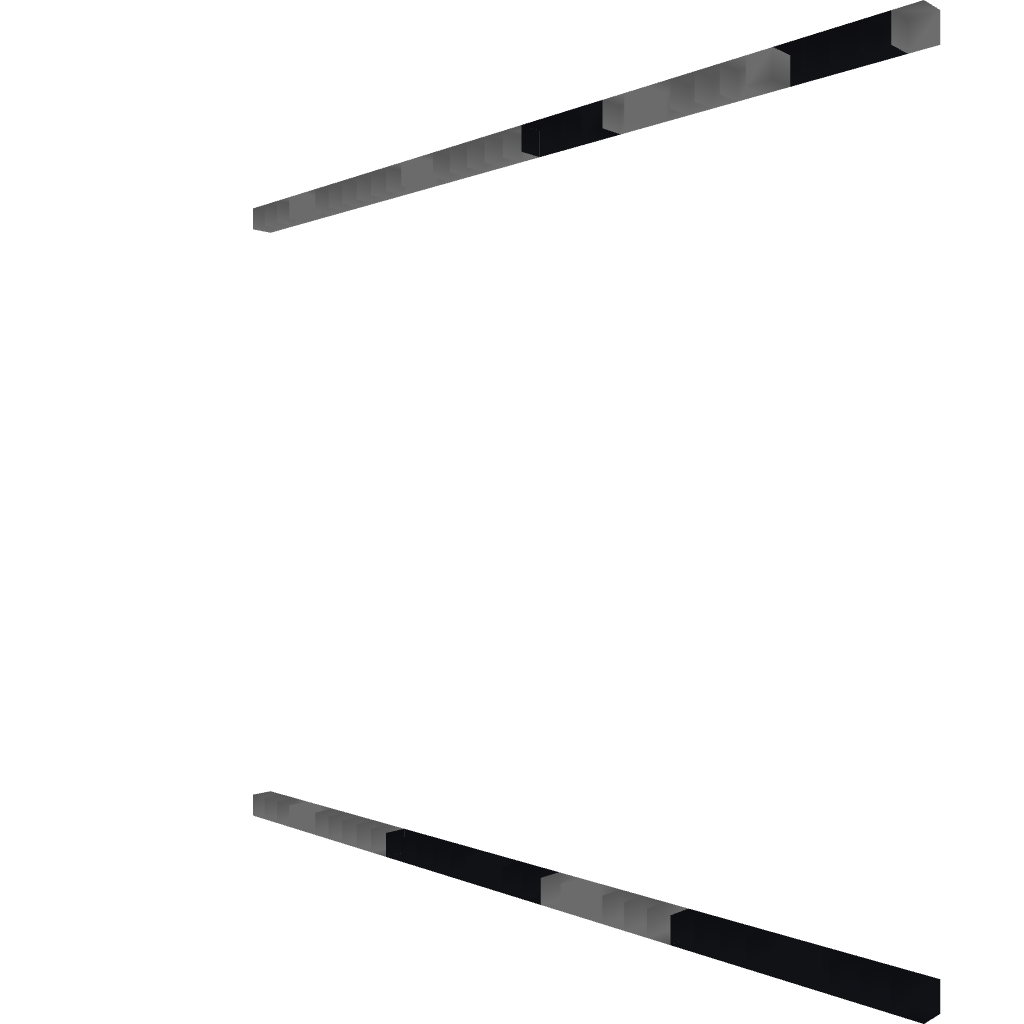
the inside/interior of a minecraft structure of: Snake Man